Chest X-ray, PA view. Patient: 44 years old, sex M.
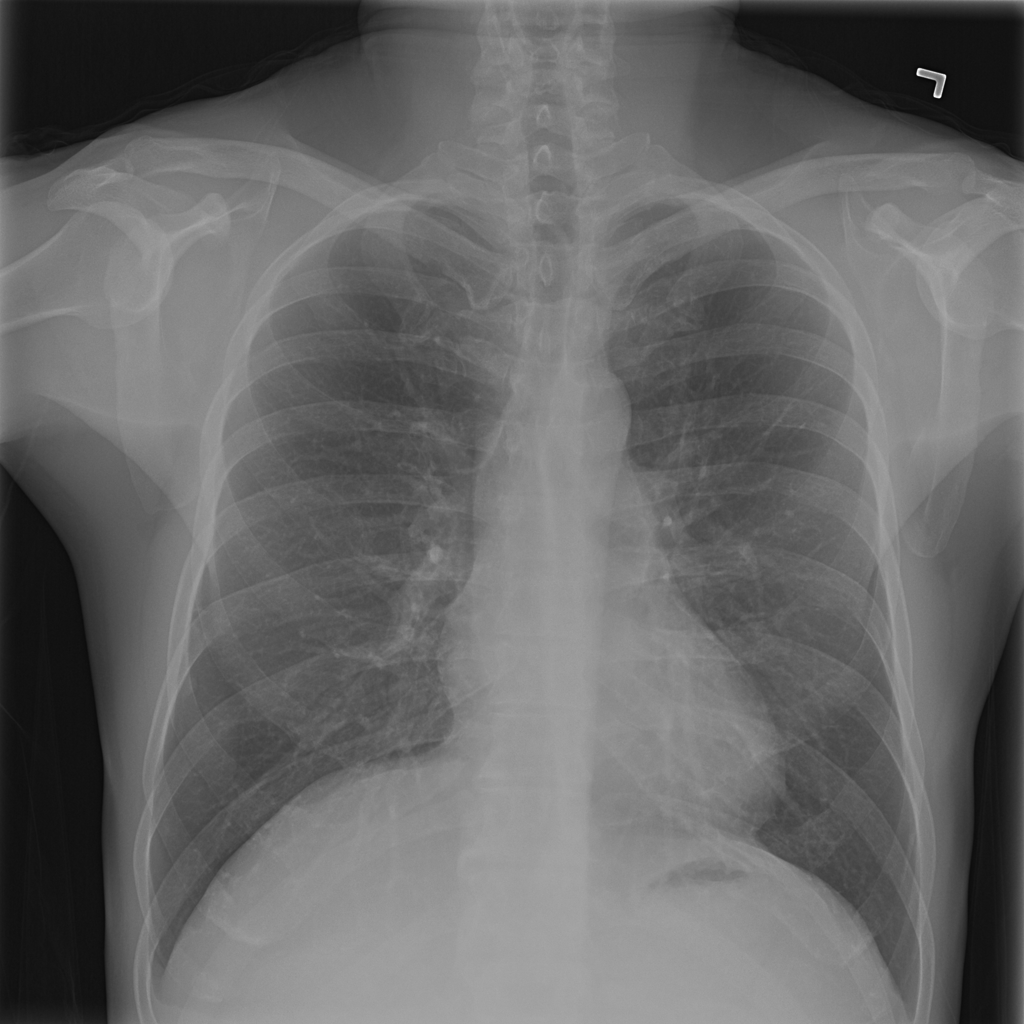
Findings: No Finding